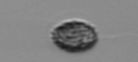
Label: Pseudochattonella_farcimen